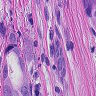
Metastatic tissue present: yes